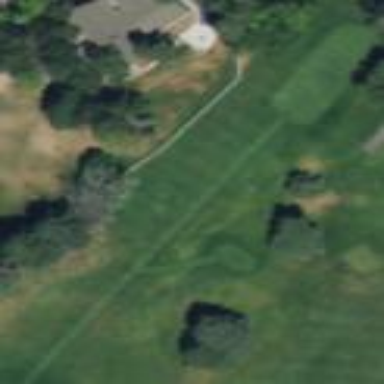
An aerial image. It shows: Golf tee.